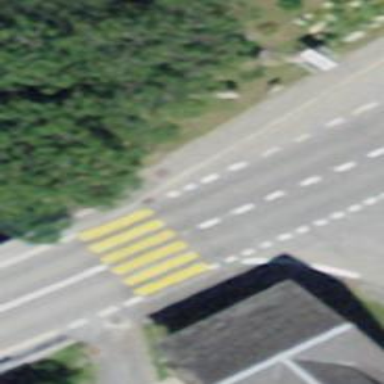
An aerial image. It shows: Secondary road with asphalt surface and sidewalks on both sides.